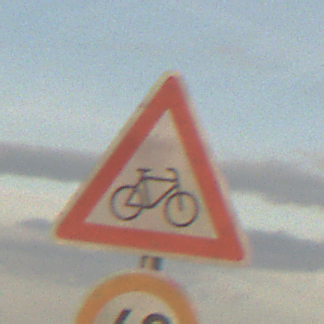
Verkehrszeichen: RadverkehrLinks
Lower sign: Geschwindigkeit60
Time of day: SunriseSunset
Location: Outdoor (Nature)
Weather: PartlyCloudy
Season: NotSpecified
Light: Natural